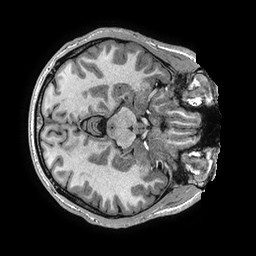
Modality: T1w
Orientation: axial
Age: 30
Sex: male
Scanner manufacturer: ge
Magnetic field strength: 3 T
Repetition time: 0.006952 s
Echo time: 0.00292 s